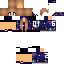
A female human skin with dark skin, wearing brown long hair dressed in a blue hoodie and black pants, featuring a closed mouth.